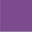
Piece: xx